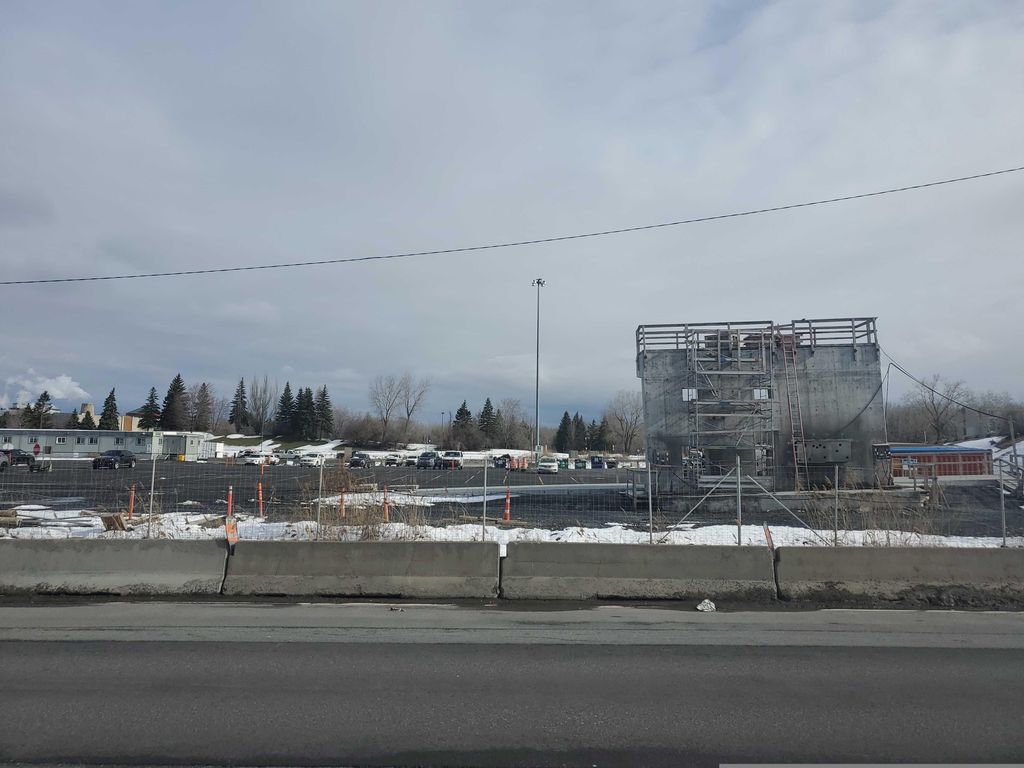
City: montreal